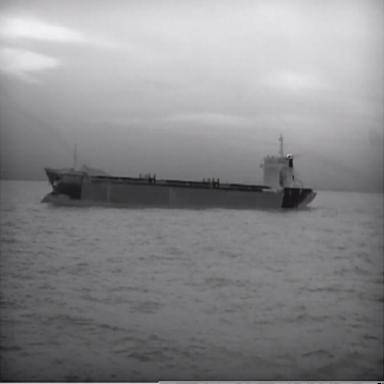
There is a liner in the infrared image.